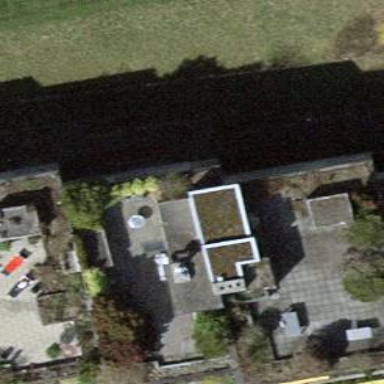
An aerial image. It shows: Flat roofed building.